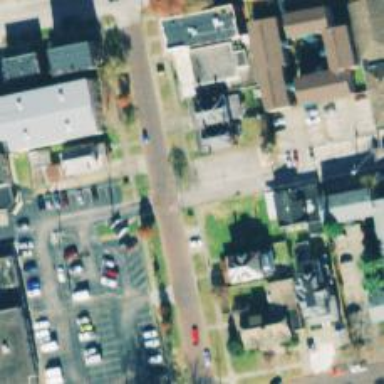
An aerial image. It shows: Asphalt alley designated as service road.